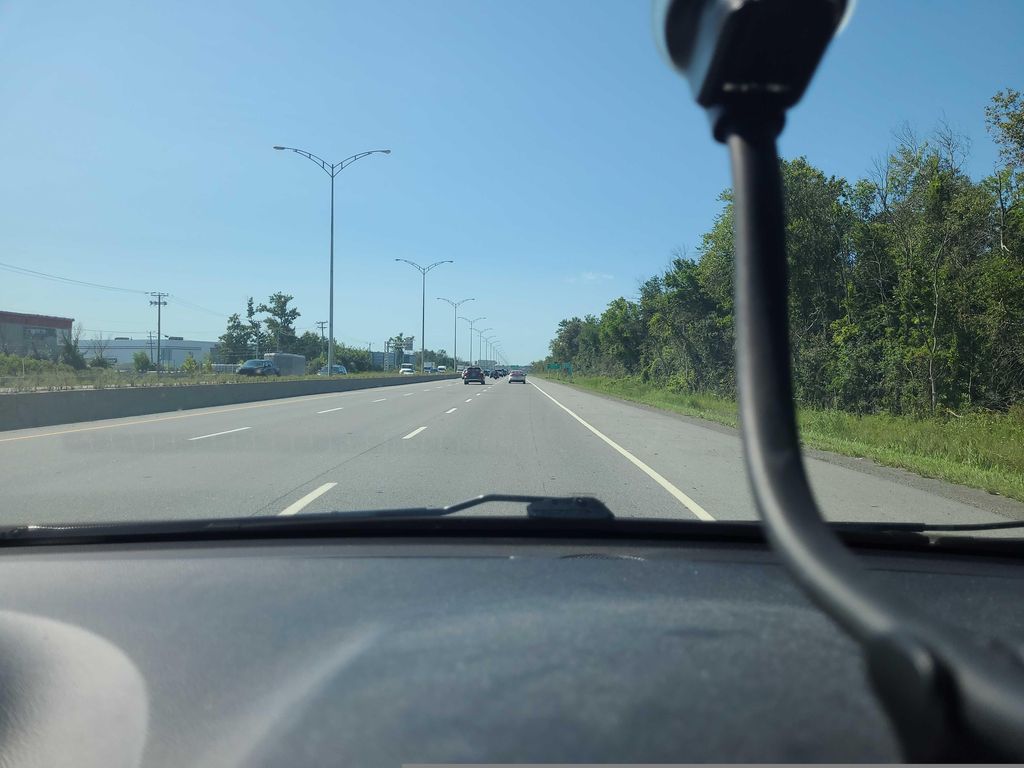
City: montreal